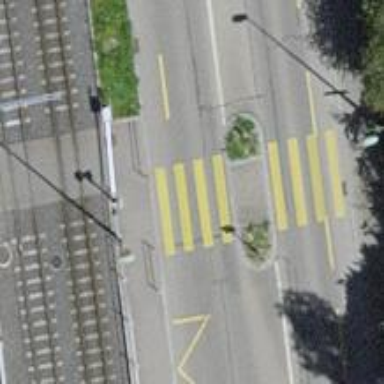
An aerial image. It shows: Secondary road with asphalt surface. There is designated cycle lane on the left side.